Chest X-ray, AP view. Patient: 60 years old, sex M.
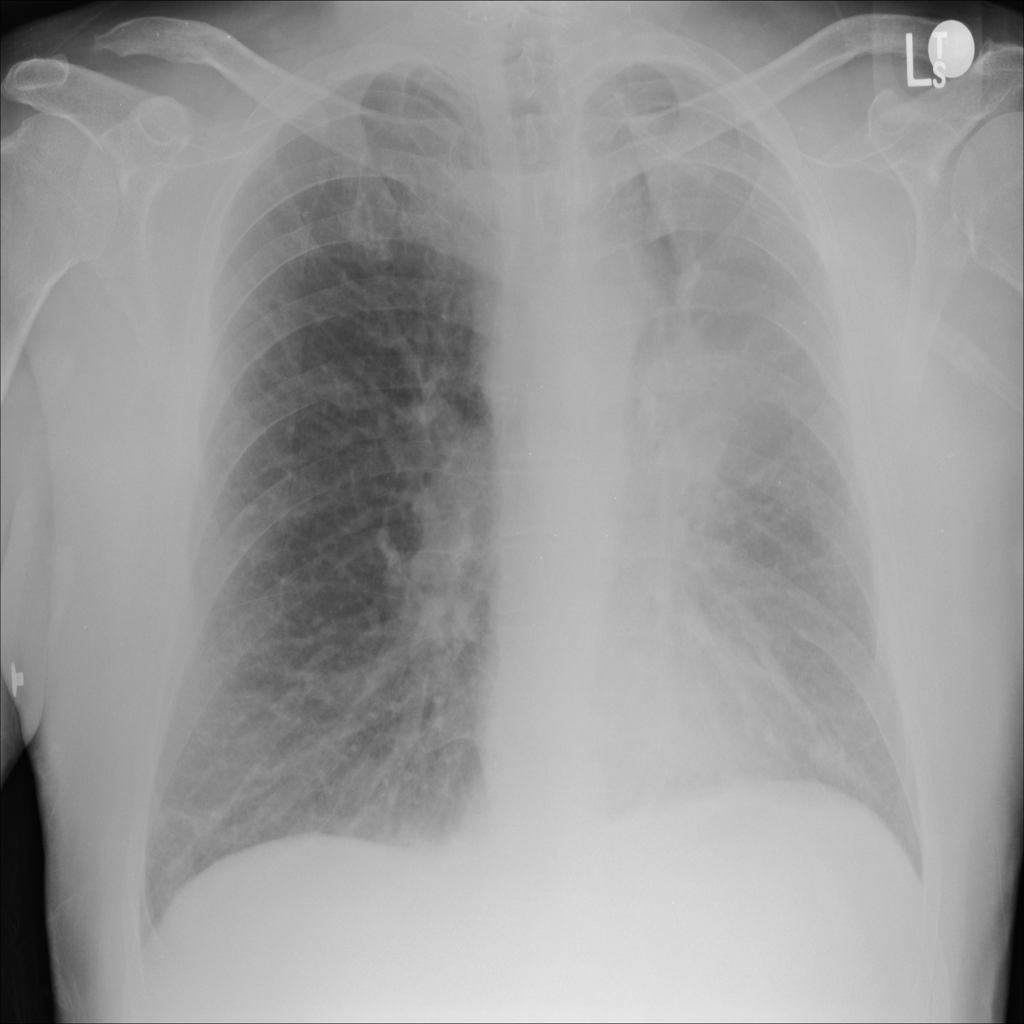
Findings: Mass, Nodule